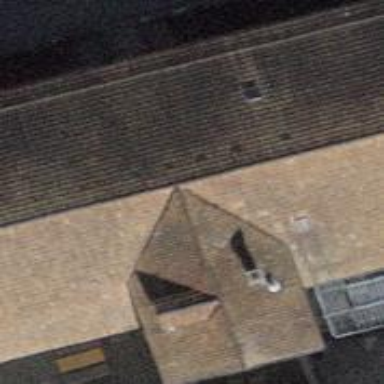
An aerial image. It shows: Industrial building with tile roof.